Current action and preconditions to check: trajectory_clear

Your task: For each precondition in the list above, predict whether it will hold at this action.

Consider the current scene as observed from the mobile robot's camera, and analyze the predicted future states of all dynamic agents (e.g., people, animals, vehicles, or any moving entities) within the NEXT SECOND.

IMPORTANT: Only answer "very likely" if you are absolutely certain—based on strong, clear evidence—that a dynamic agent will violate the precondition in the predicted future state. Do NOT answer "very likely" for unlikely, ambiguous, or low-probability risks.

Ask yourself for each precondition: Is there a high probability, with clear and convincing evidence, that the predicted future states of any dynamic agent will interfere with the predicted future state of the currently executing action within the NEXT SECOND, causing that precondition to fail?

Assess the risk level based on these predictions. Use "likely" or "very likely" if motions create a clear risk of interference.

Use "neutral" or "improbable" if agents are nearby but their predicted paths are clearly diverging or non-conflicting.

Failure Risk Categories: "very improbable", "improbable", "neutral", "likely", "very likely"

Answer Format: Output ONLY the probability_of_failure value from these categories: "very improbable", "improbable", "neutral", "likely", "very likely"

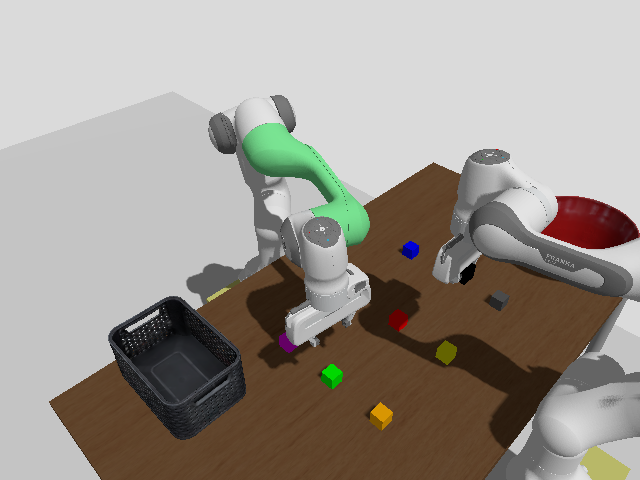

Answer: very improbable